Question: I've been working through an issue for a couple of hours now, and I think I'm close. I'm working on an app where we could have 50-100 types that perform the same way. So instead of creating 50-100 classes, I tried to make it generic and this is what I have:
This is the base class:
'''
public class RavenWriterBase<T> : IRavenWriter<T> where T : class, IDataEntity
'''
And this is the interface:
'''
public interface IRavenWriter<T>
{
int ExecutionIntervalInSeconds { get; }
void Execute(object stateInfo);
void Initialize(int executionIntervalInSeconds, Expression<Func<T, DateTime>> timeOrderByFunc);
}
'''
And this is how I'm using it:
'''
private static void StartWriters()
{
Assembly assembly = typeof(IDataEntity).Assembly;
List<IDataEntity> dataEntities = ReflectionUtility.GetObjectsForAnInterface<IDataEntity>(assembly);
foreach (IDataEntity dataEntity in dataEntities)
{
Type dataEntityType = dataEntity.GetType();
Type ravenWriterType = typeof(RavenWriterBase<>).MakeGenericType(dataEntityType);
Expression<Func<IDataEntity, DateTime>> func = x => x.CicReadTime;
// This is where I'm stuck. How do I activate this as RavenWriterBase<T>?
var ravenWriter = Activator.CreateInstance(ravenWriterType);
//ravenWriter.Initialize(60, func); // I can't do this until I cast.
// More functionality here (not part of this issue)
}
}
'''
I'm stuck on this line from above:
'''
var ravenWriter = Activator.CreateInstance(ravenWriterType);
'''
'''
ravenWriter.Initialize(60, func);
'''
I think it needs to be something like this, but I need to specify a type for IRavenWriter<> and I don't know it yet:
'''
var ravenWriter = Activator.CreateInstance(ravenWriterType) as IRavenWriter<>;
'''
If I hover over ravenWriter, I successfully have my object:

But now I need to be able to use it in a generic way. How can I do that?
I just thought of using the dynamic keyword, and this works:
'''
dynamic ravenWriter = Activator.CreateInstance(ravenWriterType);
ravenWriter.Initialize(60);
'''
I cheated a bit because I realized that the Func was the same for each IDataEntity, so that wasn't necessary to pass as a parameter to Initialize(). However, at least now I call Initialize(). But now that the Func is the same, I shouldn't need the generic interface either.
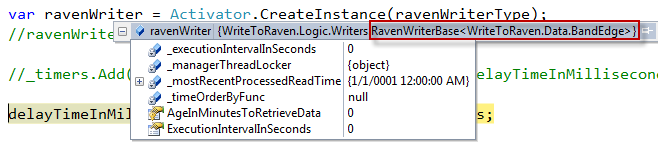
Answer: My solution would be to:
- 'IRavenWriter'- 'IRavenWriter<T>''IRavenWriter'- 'Execute''ExecutionIntervalInSeconds''IRavenWriter'- 'IRavenWriter''Func<DateTime>'- 'Initialize''IRavenWriter<T>'-
For example:
'''
public class MyDateTime
{
public DateTime This { get; set; }
}
public static Func<DateTime> GetFunk<T>(Expression<Func<T, DateTime>> timeOrderByFunc, T t)
{
return () => timeOrderByFunc.Compile()(t);
}
'''
And you use:
'''
GetFunk<MyDateTime>(x => x.This, new MyDateTime(){This = DateTime.Now});
'''